图是抛物线形拱桥，设水面宽$|AB|=18$米，拱顶距离水面$8$米，一货船在水面上的部分横断面为一矩形$CDEF$．若$|CD|=9$米，那么$|DE|$不超过多少米才能使货船通过拱桥？

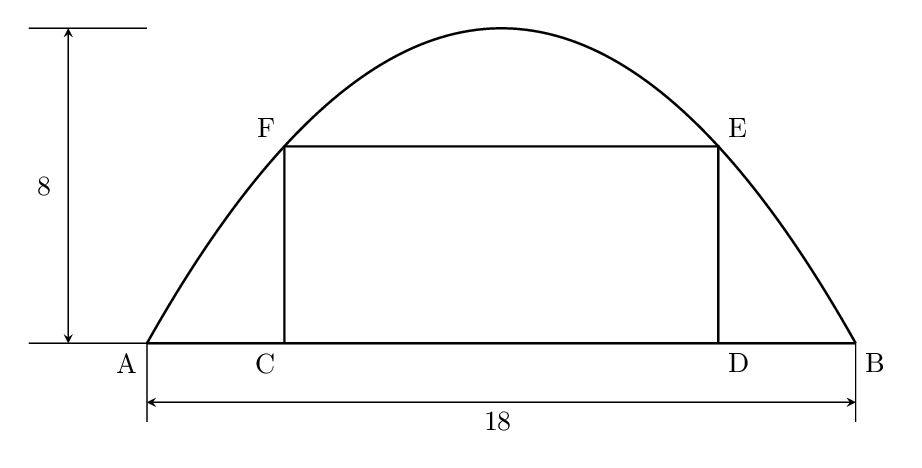
【解答】
\textbf{【答案】}$|DE|$不超过$6$米才能使货船通过拱桥．

\vspace{0.3cm}
\textbf{【分析】}根据题中条件建立适当的平面直角坐标系，确定出抛物线的方程后求解问题．

\vspace{0.3cm}
\textbf{【详解】}如图所示，以点$O$为坐标原点，过点$O$且平行于$AB$的直线为$x$轴，线段$AB$的垂直平分线为$y$轴建立平面直角坐标系，则$B(9,-8)$．

设抛物线方程为$x^2=-2py(p>0)$．

$\because B$点在抛物线上，$\therefore 81=-2p\cdot(-8)$，

$\therefore p=\dfrac{81}{16}$，$\therefore$抛物线的方程为$x^2=-\dfrac{81}{8}y$．

当$x=\dfrac{9}{2}$时，$y=-2$，即$|DE|=8-2=6$．

$\therefore |DE|$不超过$6$米才能使货船通过拱桥．
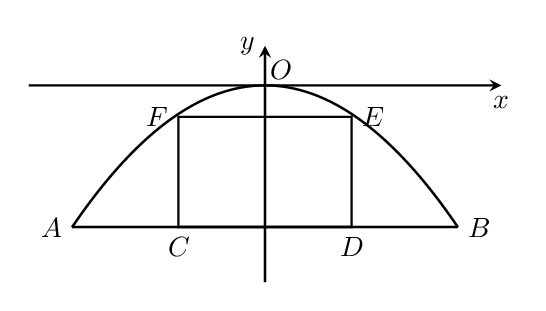